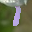
Label: 1